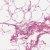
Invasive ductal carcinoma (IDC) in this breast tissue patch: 0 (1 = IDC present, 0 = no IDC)